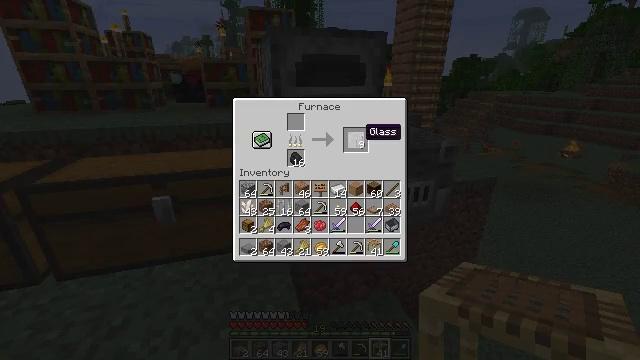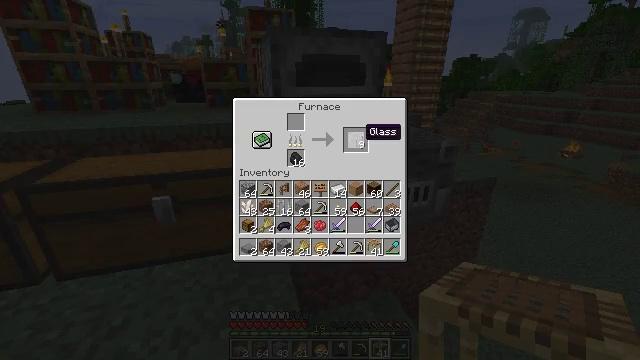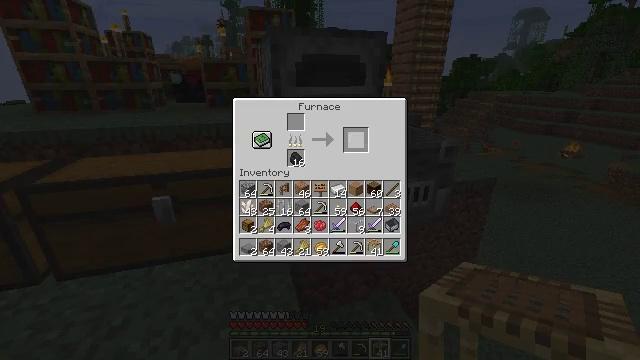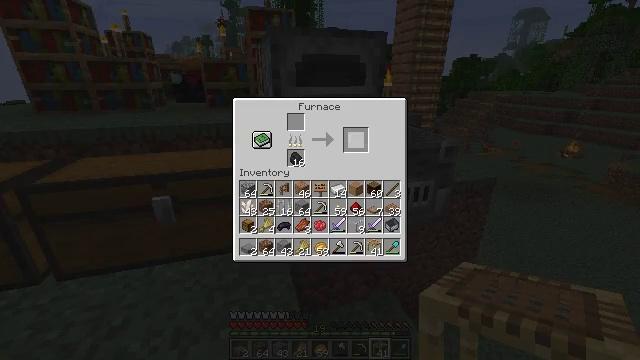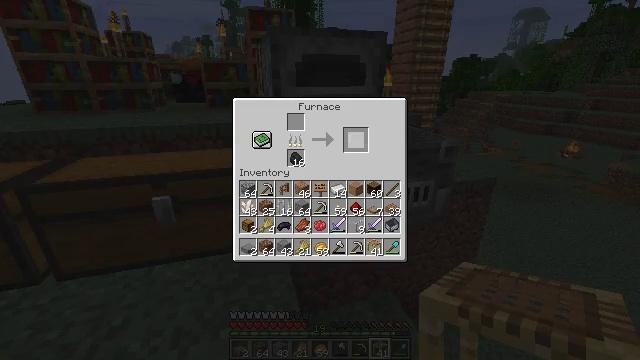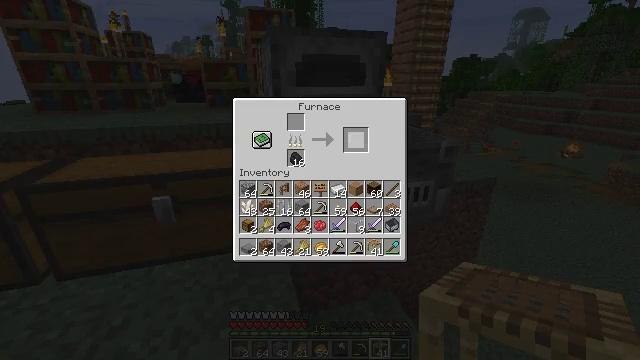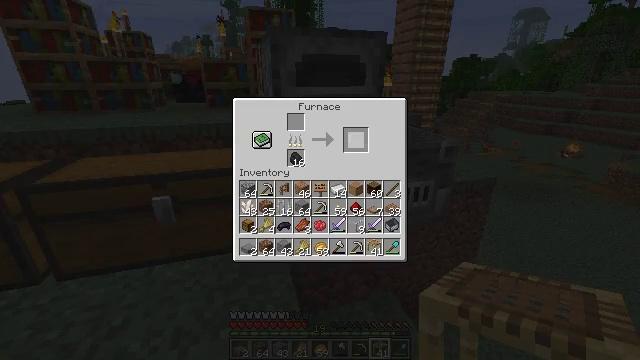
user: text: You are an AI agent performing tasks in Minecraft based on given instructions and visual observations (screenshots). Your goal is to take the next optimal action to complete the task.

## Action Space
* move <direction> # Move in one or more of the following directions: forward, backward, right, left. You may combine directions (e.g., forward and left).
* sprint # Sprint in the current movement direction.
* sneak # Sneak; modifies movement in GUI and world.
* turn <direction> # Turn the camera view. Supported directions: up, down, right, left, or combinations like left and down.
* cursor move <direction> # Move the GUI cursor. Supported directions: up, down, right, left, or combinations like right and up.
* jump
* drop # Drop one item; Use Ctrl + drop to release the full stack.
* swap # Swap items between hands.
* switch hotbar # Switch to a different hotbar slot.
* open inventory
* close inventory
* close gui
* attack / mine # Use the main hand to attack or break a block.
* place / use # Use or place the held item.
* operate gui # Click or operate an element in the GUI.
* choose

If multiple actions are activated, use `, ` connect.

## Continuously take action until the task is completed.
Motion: motion action
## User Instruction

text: Make glass by using sand in a furnace.
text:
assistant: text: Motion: sneak
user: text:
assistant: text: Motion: sneak, operate gui
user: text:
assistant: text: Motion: sneak, operate gui
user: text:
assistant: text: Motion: sneak, operate gui
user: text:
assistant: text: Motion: sneak
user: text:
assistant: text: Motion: sneak
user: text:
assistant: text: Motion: sneak